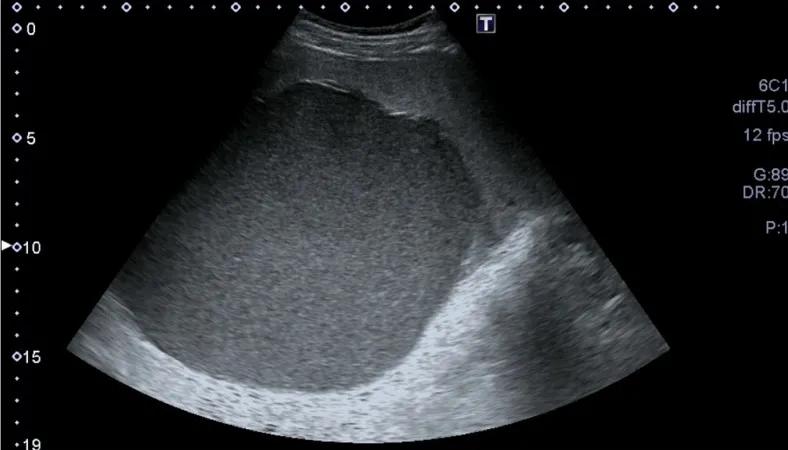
Abdominal ultrasound showing a large splenic cyst containing homogenous internal echoes/debris.
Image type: radiology (ultrasound)